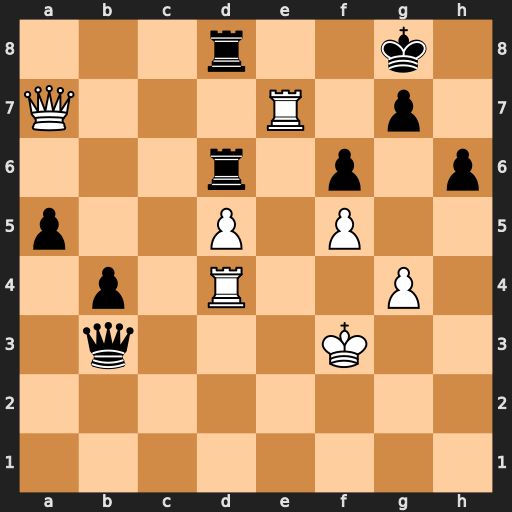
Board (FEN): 3r2k1/Q3R1p1/3r1p1p/p2P1P2/1p1R2P1/1q3K2/8/8
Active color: w
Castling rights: -
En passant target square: -
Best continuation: Kf4 R6d7 Rxd7 Rxd7 Qxd7